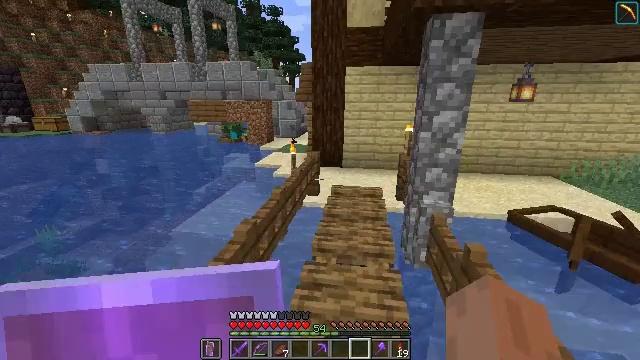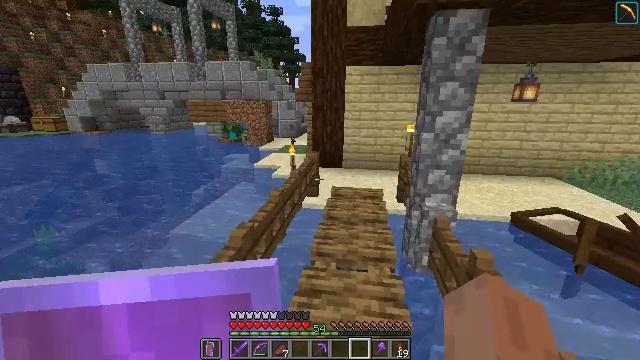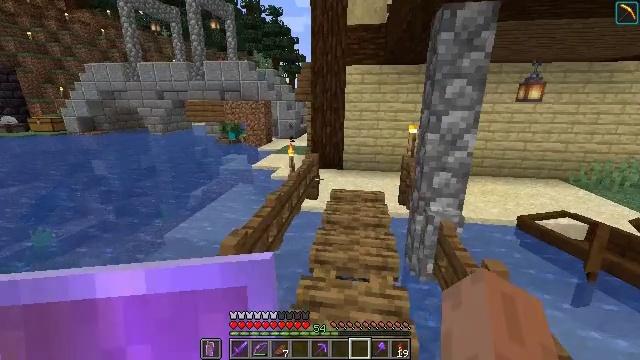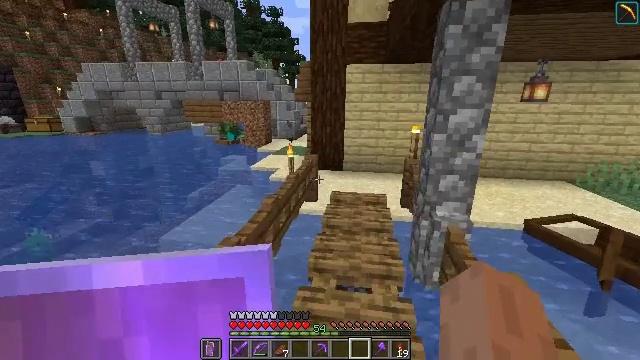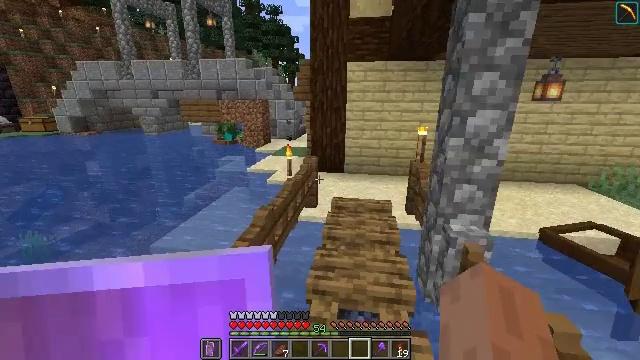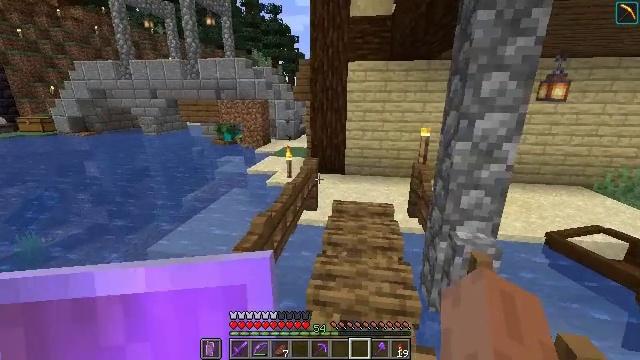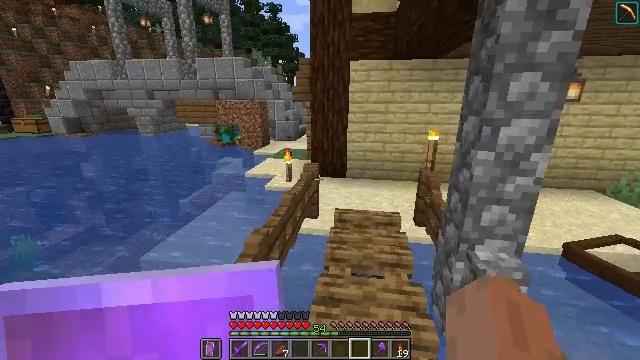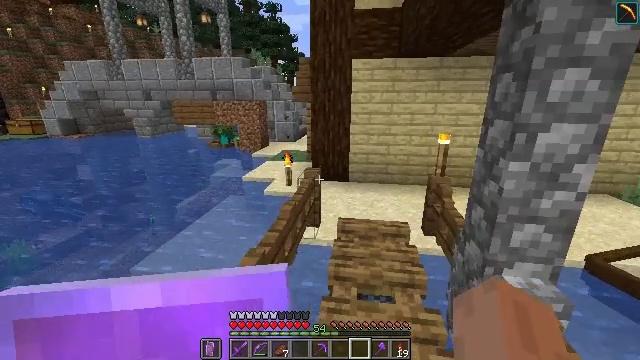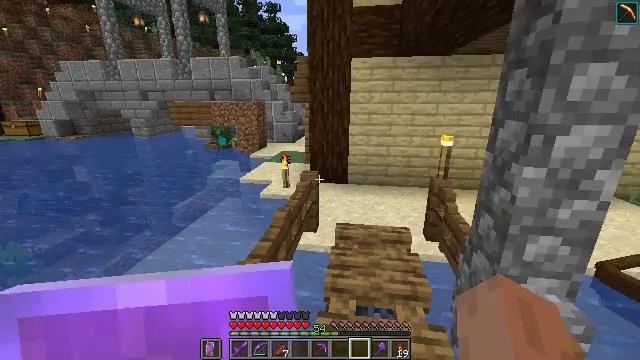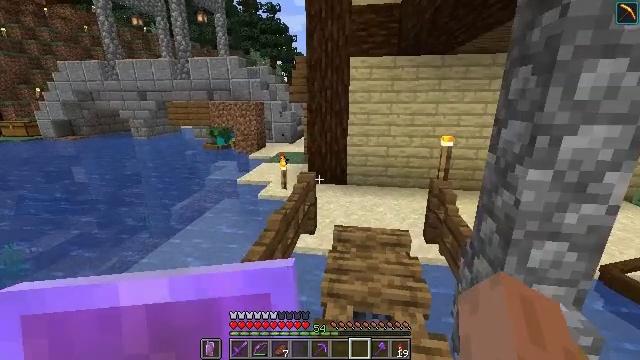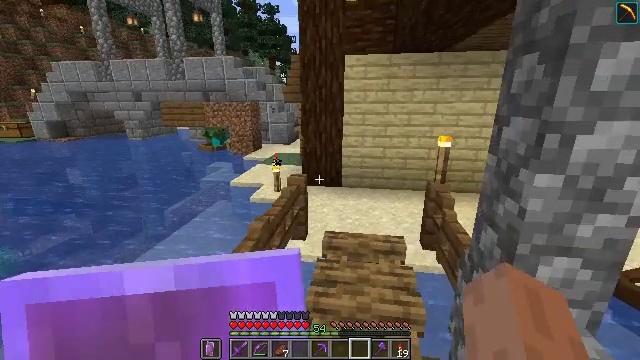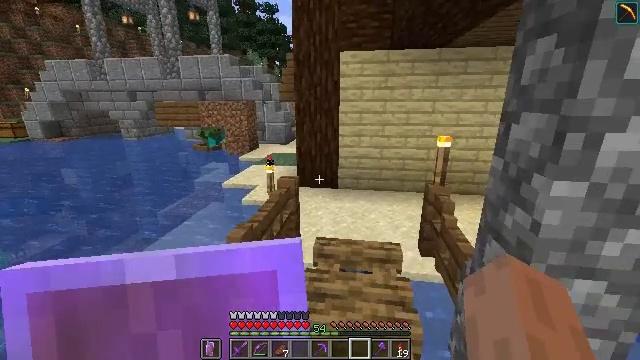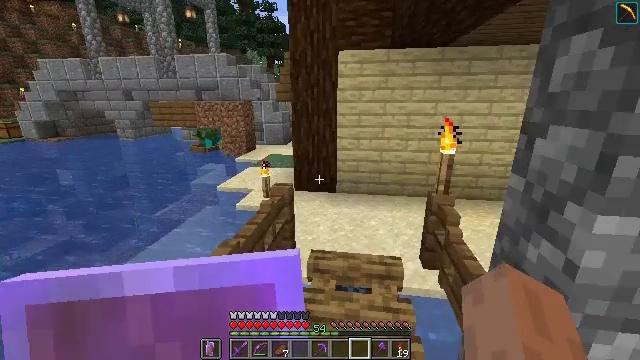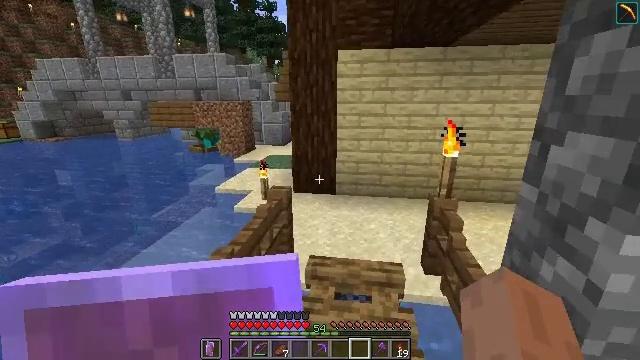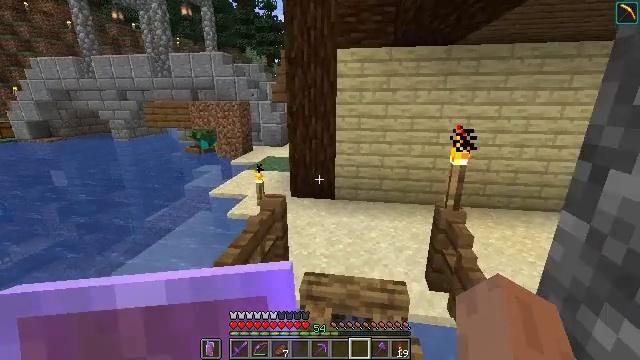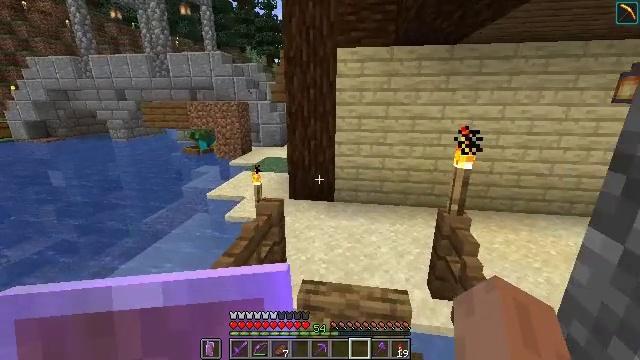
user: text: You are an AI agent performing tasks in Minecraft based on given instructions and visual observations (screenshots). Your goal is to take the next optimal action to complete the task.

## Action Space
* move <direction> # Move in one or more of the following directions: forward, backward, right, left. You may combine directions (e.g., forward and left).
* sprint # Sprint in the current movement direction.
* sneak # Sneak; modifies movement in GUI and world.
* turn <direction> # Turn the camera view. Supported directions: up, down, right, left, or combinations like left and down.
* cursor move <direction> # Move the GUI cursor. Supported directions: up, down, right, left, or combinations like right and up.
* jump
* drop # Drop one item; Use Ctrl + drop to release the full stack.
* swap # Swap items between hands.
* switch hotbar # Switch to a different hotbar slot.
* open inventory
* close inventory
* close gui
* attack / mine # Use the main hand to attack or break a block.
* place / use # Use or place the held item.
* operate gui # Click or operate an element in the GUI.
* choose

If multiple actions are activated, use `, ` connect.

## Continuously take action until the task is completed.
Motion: motion action
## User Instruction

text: Kill mobs.
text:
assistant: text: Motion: move forward
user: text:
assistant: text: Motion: move forward
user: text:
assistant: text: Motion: move forward
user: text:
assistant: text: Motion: move forward
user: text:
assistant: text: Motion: move forward
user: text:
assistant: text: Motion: move forward
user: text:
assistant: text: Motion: move forward
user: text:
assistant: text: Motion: move forward and move right
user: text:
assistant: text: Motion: move forward and move right
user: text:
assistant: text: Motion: move forward and move right
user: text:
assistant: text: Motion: move forward
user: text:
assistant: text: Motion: move forward
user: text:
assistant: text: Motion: move forward
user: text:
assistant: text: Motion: move forward
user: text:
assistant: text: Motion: move forward
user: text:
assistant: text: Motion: move forward
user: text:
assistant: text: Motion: move forward
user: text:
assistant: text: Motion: move forward
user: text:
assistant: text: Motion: move forward, turn left
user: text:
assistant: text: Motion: move forward, turn left and down
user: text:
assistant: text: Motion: move forward, turn left and down
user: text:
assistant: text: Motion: move forward
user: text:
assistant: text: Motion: move forward and move right
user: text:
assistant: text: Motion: move forward and move right
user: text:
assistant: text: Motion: move forward and move right, turn left
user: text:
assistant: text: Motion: move forward, turn left and down
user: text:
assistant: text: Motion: move forward, turn left and down
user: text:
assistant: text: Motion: move forward, turn left and down
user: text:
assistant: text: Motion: move forward
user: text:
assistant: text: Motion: move forward